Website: home-depot
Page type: account-selection
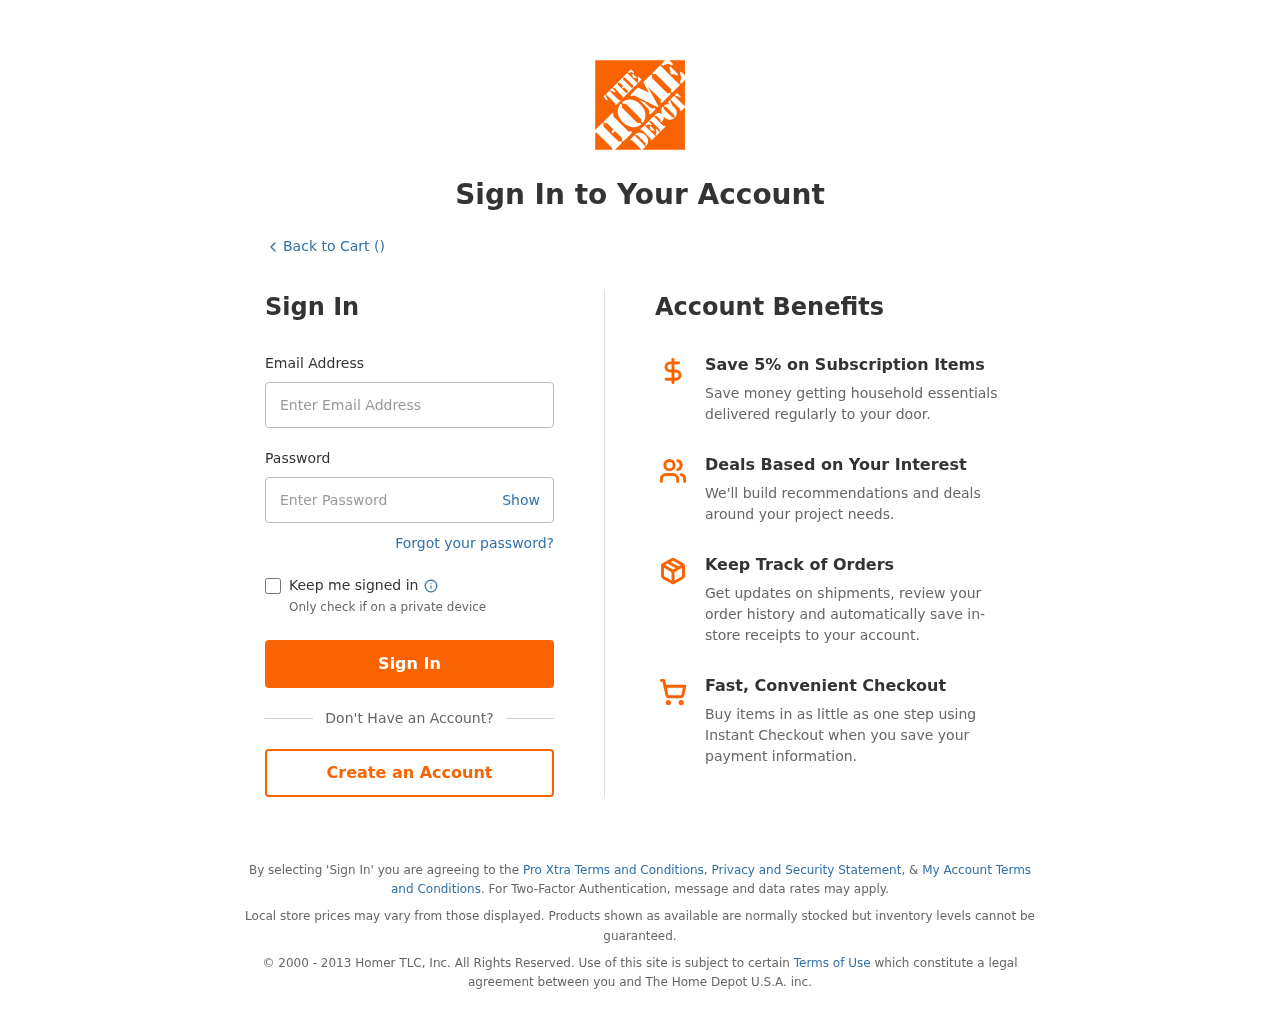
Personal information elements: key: PII_LOGIN_USERNAME
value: mmason815